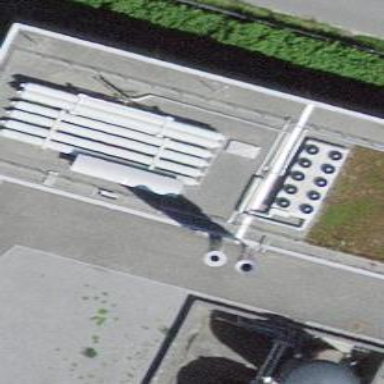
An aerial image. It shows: Industrial building with flat roof.